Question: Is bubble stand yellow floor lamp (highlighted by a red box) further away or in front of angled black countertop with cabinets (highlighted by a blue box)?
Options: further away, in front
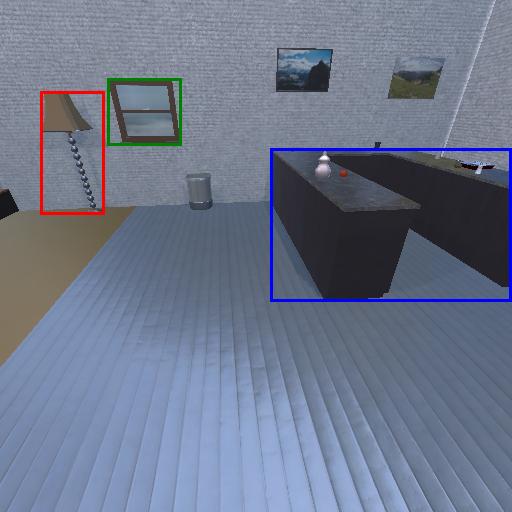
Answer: further away